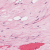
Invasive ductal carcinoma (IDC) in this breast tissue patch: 0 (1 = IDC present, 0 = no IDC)